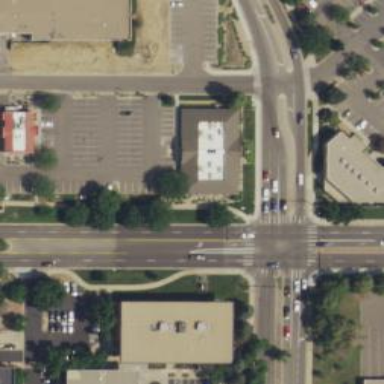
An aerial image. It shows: Footway crossing.